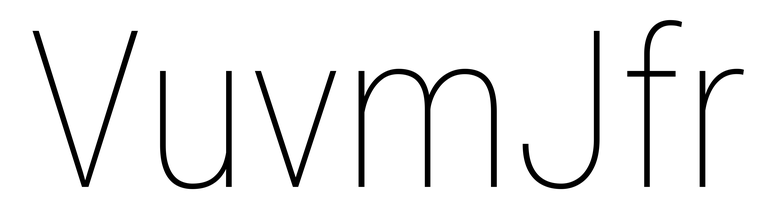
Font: Roboto_Condensed_Thin